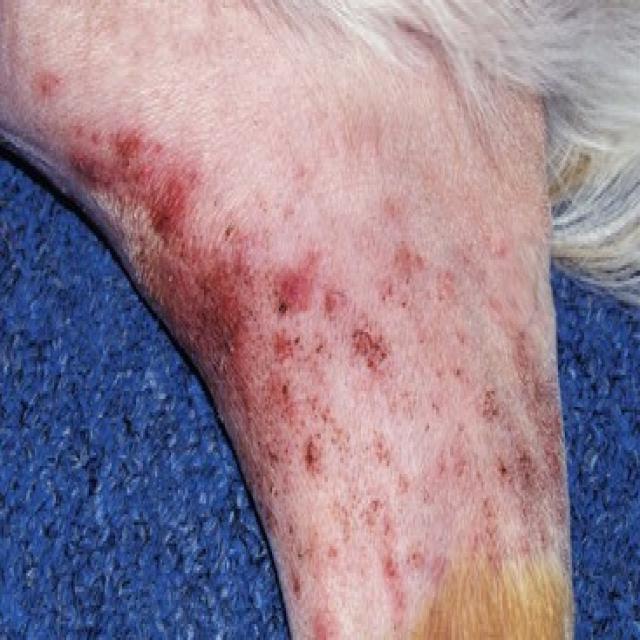
Canine fungal skin infection — characterized by alopecia, scaling, crusting, and circular lesions. Common agents include Malassezia and Candida species.